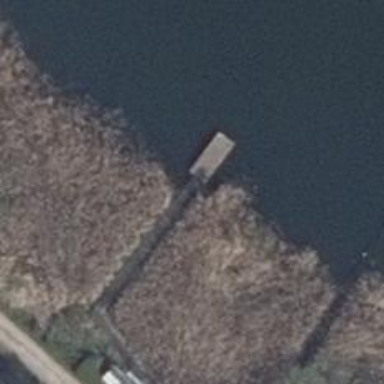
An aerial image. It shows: Man-made pier.